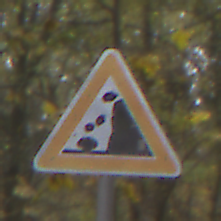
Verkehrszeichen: SteinschlagRechts
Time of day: MorningAfternoon
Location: Outdoor (Nature)
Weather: Overcast
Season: Autumn
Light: Natural